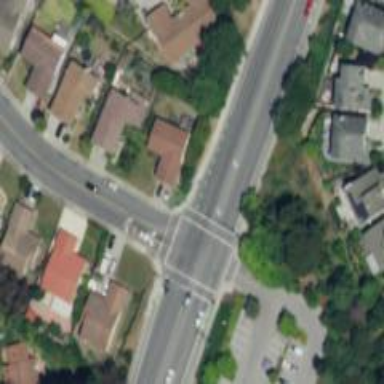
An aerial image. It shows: Marked road crossing.